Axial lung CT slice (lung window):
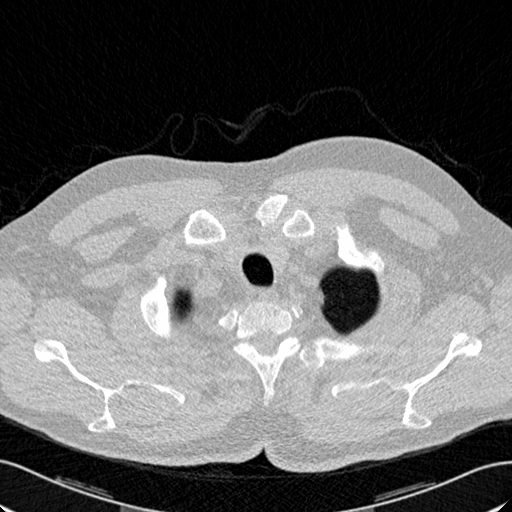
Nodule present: no